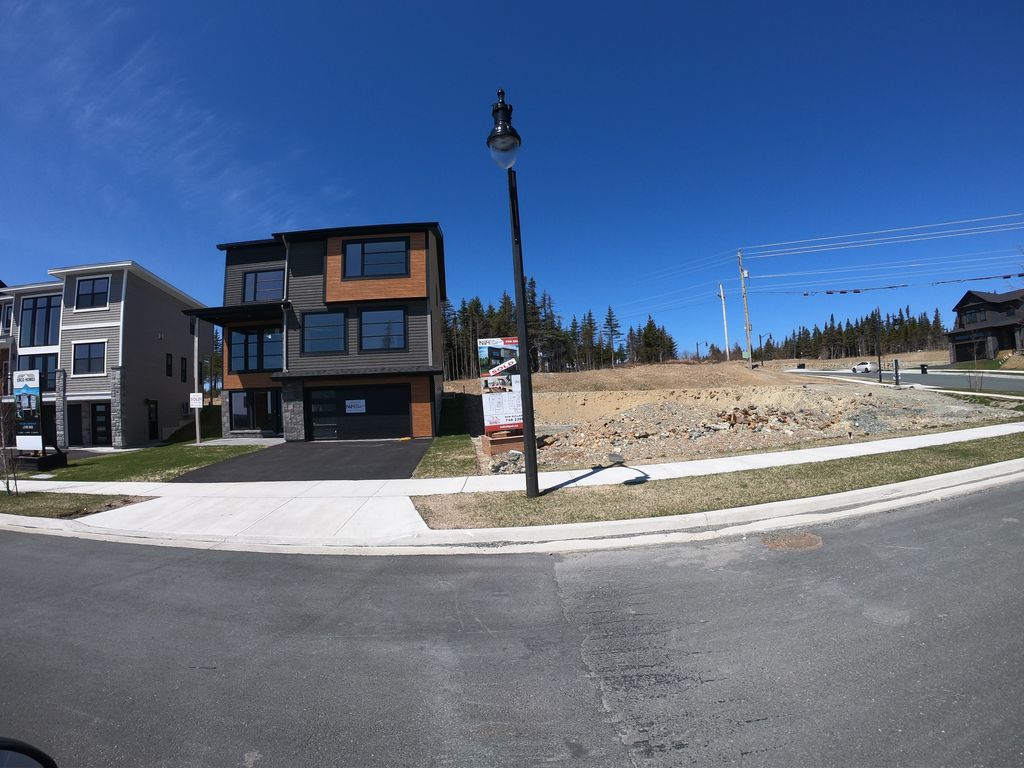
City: st_johns